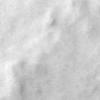
Label: no_change